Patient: sex M, age 48
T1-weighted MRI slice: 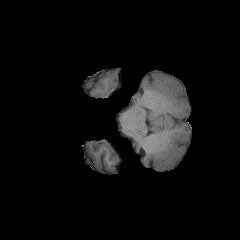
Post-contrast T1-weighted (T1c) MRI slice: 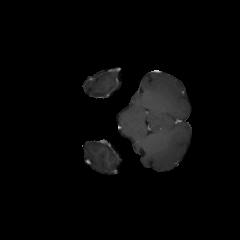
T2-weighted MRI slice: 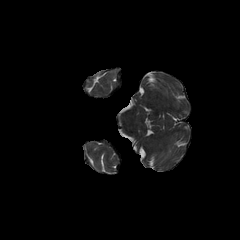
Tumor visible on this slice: no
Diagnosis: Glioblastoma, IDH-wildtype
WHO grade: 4